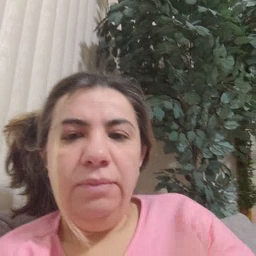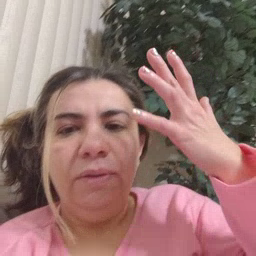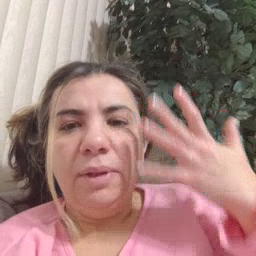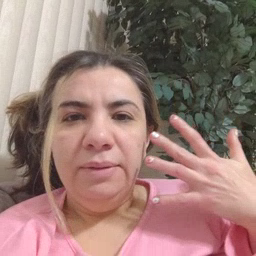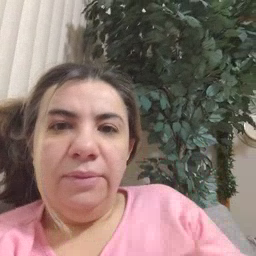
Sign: sad